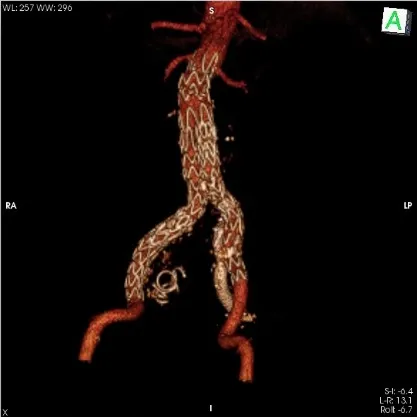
Angiotomografia de controle em reconstrucao 3D.
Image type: radiology (ct)